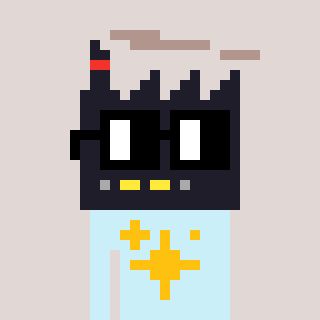
a pixel art character with square black glasses, a factory-shaped head and a cold-colored body on a warm background